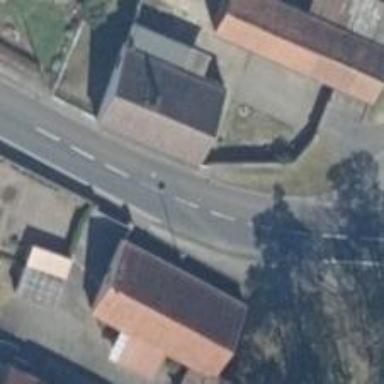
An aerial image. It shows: Asphalt road classified as tertiary.